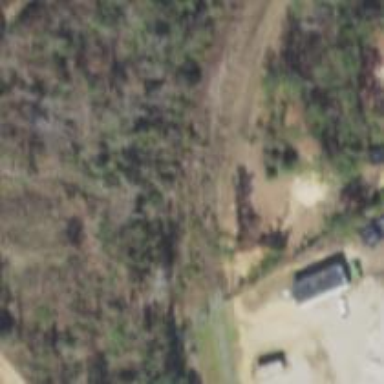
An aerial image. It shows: Disused railway spur service.